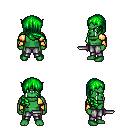
a pixel art fantasy rpg character, male body template, orc, green skin, gold arm armor, metal pants, green right-swept hairstyle, dagger, four views (front, back, left, right), 2x2 character sprite sheet, small pixel art, hard edges, no anti-aliasing